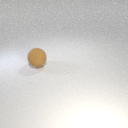
large brown rubber sphere